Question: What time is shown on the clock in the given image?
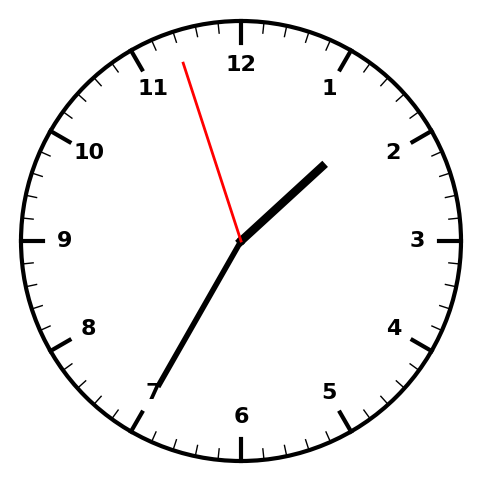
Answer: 01:34:57